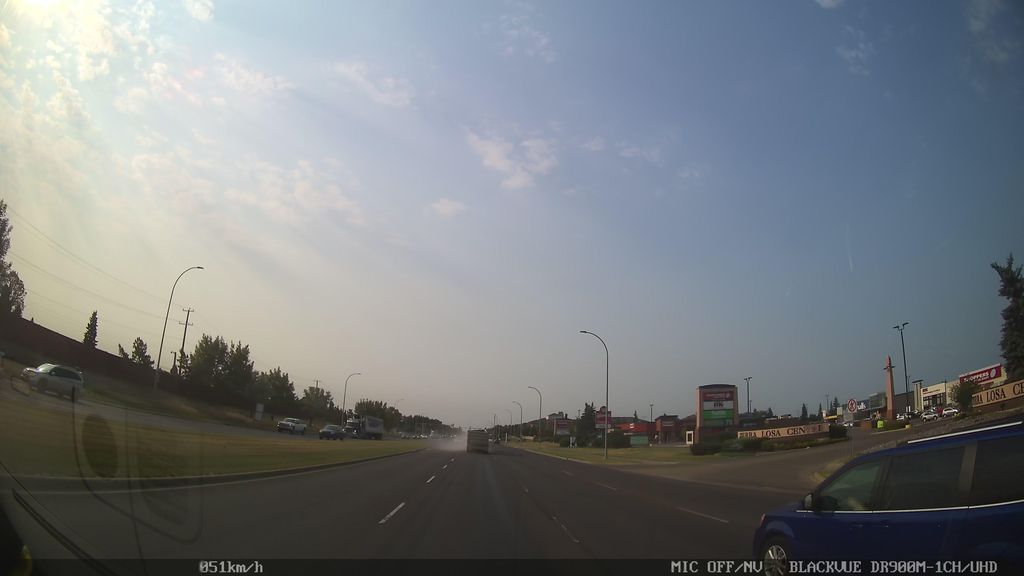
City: edmonton